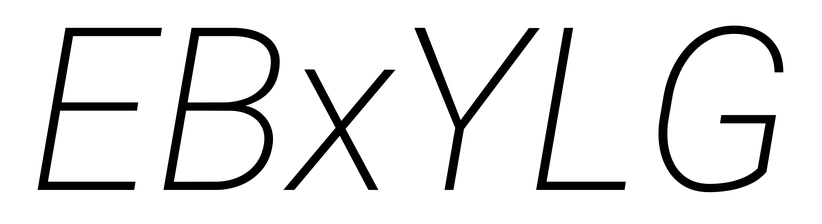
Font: Roboto-Italic_ExtraLight_Italic